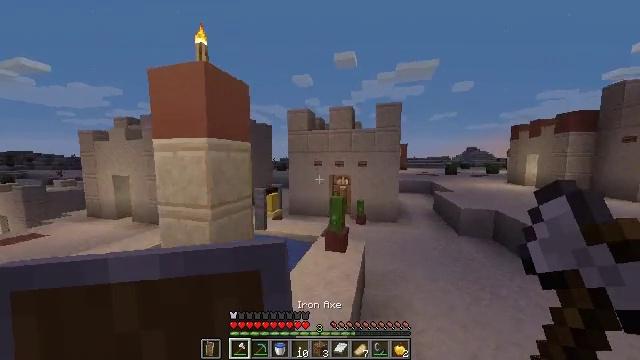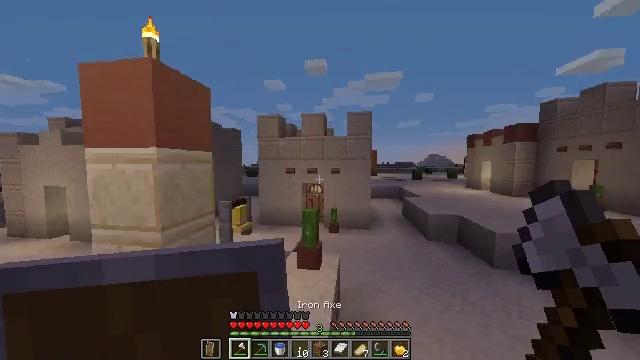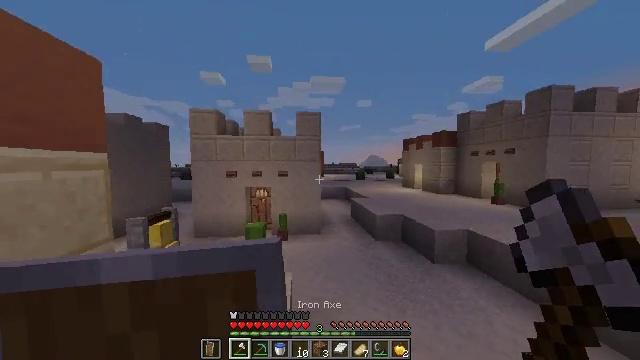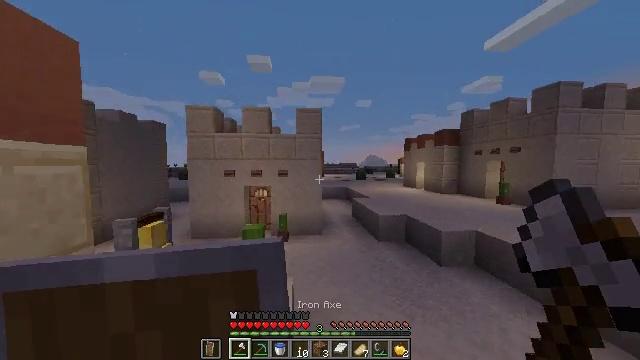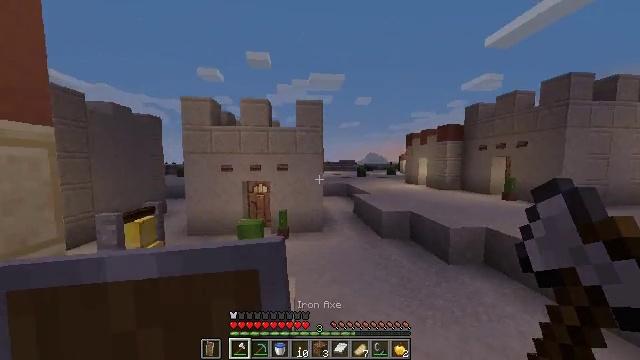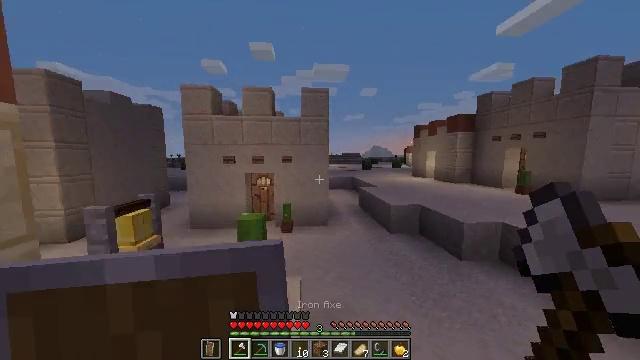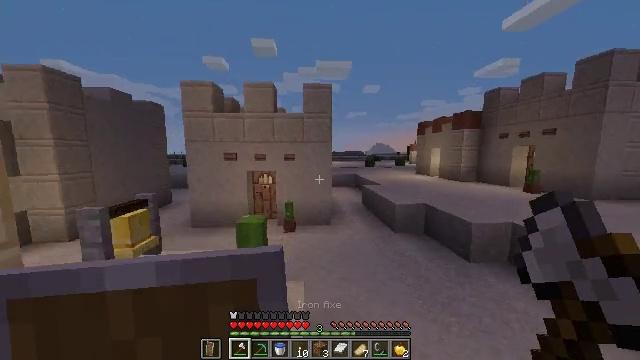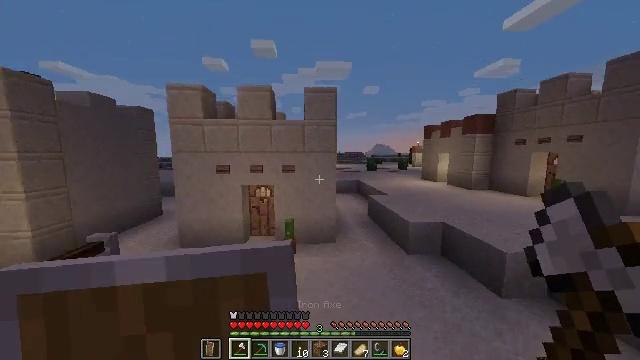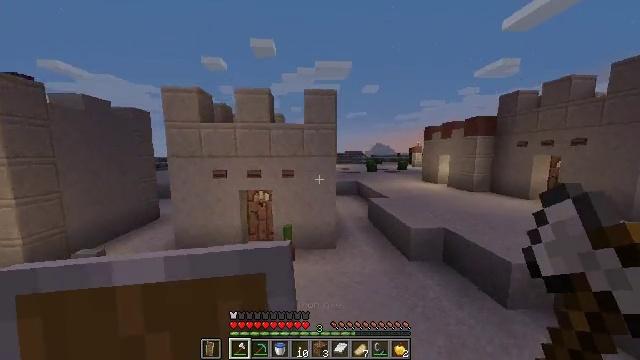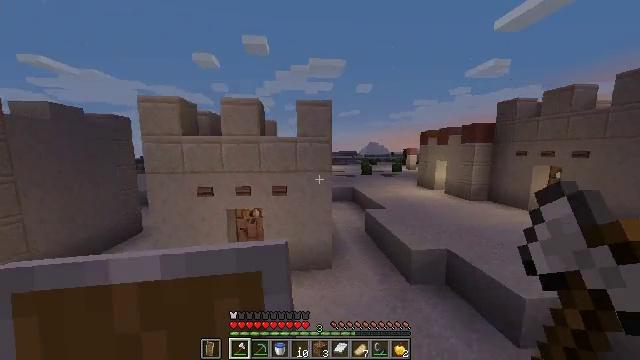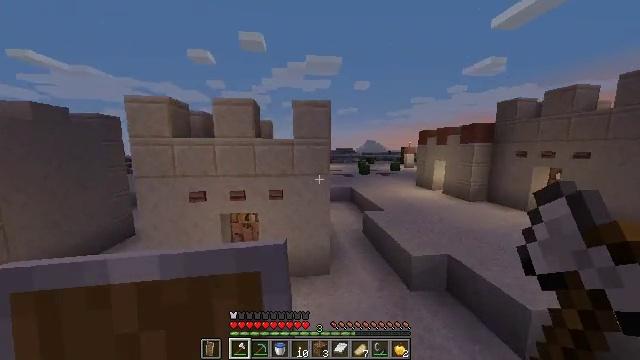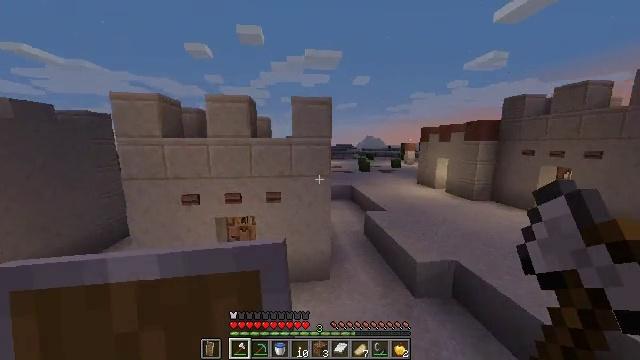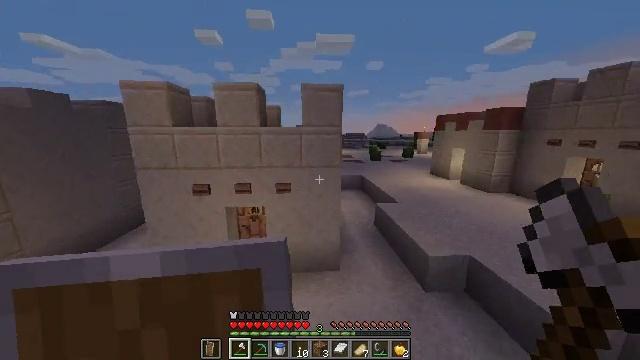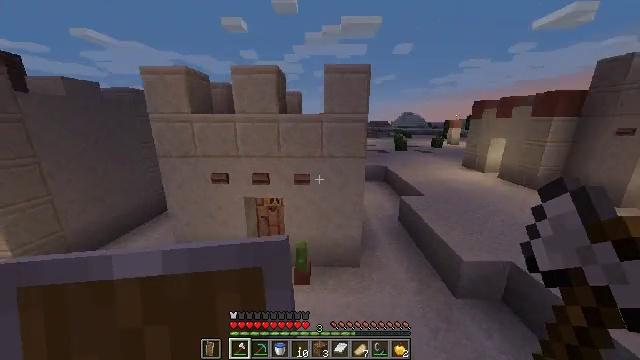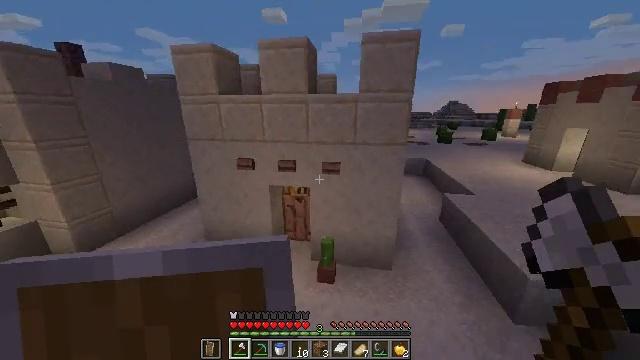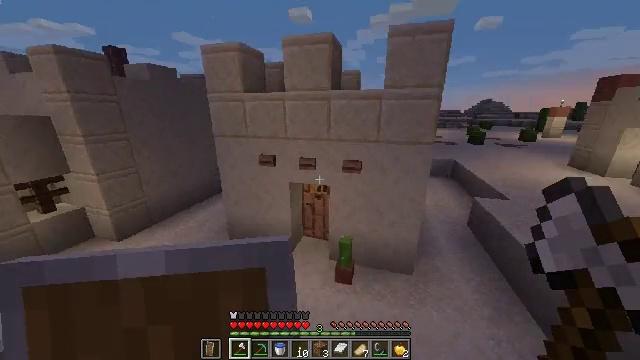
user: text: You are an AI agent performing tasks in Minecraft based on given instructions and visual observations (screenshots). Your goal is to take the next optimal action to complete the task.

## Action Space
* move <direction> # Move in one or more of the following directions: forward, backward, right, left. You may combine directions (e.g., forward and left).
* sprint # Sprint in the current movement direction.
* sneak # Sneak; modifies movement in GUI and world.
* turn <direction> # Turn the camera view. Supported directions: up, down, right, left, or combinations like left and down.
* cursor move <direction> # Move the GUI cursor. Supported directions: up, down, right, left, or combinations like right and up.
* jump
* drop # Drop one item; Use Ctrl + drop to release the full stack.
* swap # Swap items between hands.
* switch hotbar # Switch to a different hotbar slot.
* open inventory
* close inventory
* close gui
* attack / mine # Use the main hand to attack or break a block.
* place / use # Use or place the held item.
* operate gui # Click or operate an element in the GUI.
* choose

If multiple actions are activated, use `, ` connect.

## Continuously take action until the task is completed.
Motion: motion action
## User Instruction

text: Collect the cactus block.
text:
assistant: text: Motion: move forward, turn right and up, jump
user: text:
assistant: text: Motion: move forward, turn right, jump
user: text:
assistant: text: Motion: move forward, jump
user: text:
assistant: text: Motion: move forward, jump
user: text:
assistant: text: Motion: move forward, turn left and down, jump
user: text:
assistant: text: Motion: move forward, jump
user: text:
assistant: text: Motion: move forward, jump
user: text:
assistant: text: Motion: move forward, jump
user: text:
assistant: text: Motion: move forward, turn right, jump
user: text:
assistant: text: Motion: move forward, jump
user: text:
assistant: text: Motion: move forward, turn down, jump
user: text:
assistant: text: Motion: move forward, turn left and down, jump
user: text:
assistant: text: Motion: move forward, turn left and down, jump
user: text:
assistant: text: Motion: move forward, turn left and down, jump
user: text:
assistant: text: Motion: move forward, turn left, jump
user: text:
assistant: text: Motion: move forward, turn left and down, jump
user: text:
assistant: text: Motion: move forward, jump
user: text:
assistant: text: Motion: move forward, jump
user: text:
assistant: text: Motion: move forward
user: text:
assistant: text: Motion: move forward
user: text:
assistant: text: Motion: move forward, turn left
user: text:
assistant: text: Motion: move forward, turn up
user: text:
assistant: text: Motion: move forward, turn right and up
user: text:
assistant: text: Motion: move forward and move left, sprint, turn right and up
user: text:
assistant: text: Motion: move forward and move left, sprint, turn right and up
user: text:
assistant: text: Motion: move forward, sprint, use / place
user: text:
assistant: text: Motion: move forward, sprint, use / place
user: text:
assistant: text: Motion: move forward, sprint, turn right, use / place
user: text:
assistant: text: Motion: move forward, sprint, turn right, use / place
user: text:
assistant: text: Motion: move forward, sprint